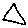
Label: triangle